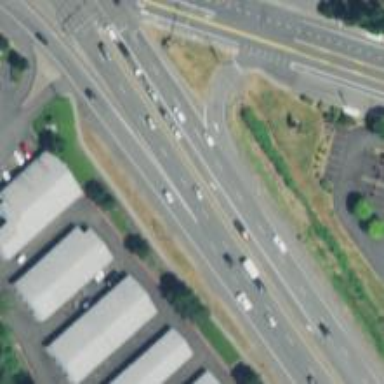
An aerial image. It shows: This image shows trunk highway that functions as expressway.